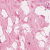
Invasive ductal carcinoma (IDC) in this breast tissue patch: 0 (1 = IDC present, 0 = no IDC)